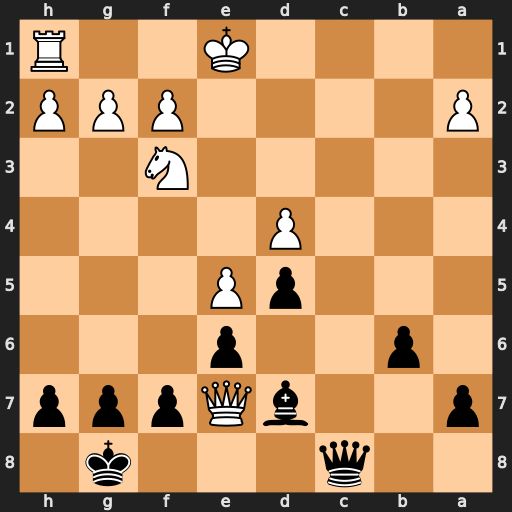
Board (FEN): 2q3k1/p2bQppp/1p2p3/3pP3/3P4/5N2/P4PPP/4K2R
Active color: b
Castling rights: K
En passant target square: -
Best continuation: Qc1+ Ke2 Bb5#